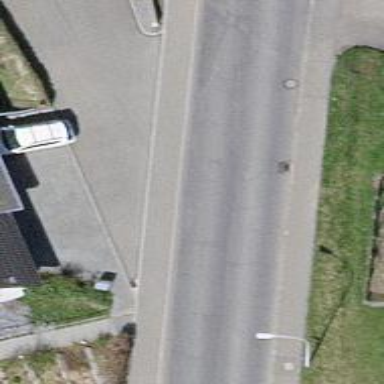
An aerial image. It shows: Unclassified road with separate sidewalks on both sides.